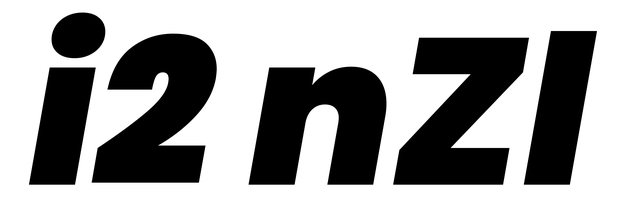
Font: Poppins-BlackItalic